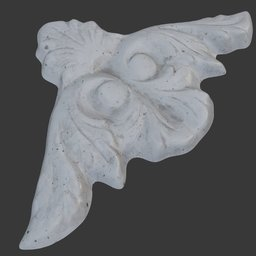
Label: decoration